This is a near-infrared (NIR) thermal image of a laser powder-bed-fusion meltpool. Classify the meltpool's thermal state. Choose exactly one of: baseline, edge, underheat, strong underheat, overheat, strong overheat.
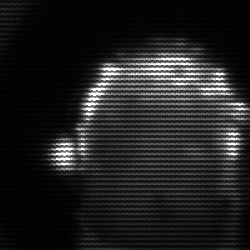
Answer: baseline